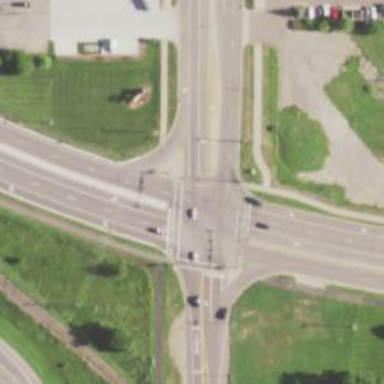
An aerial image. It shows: Secondary link road.